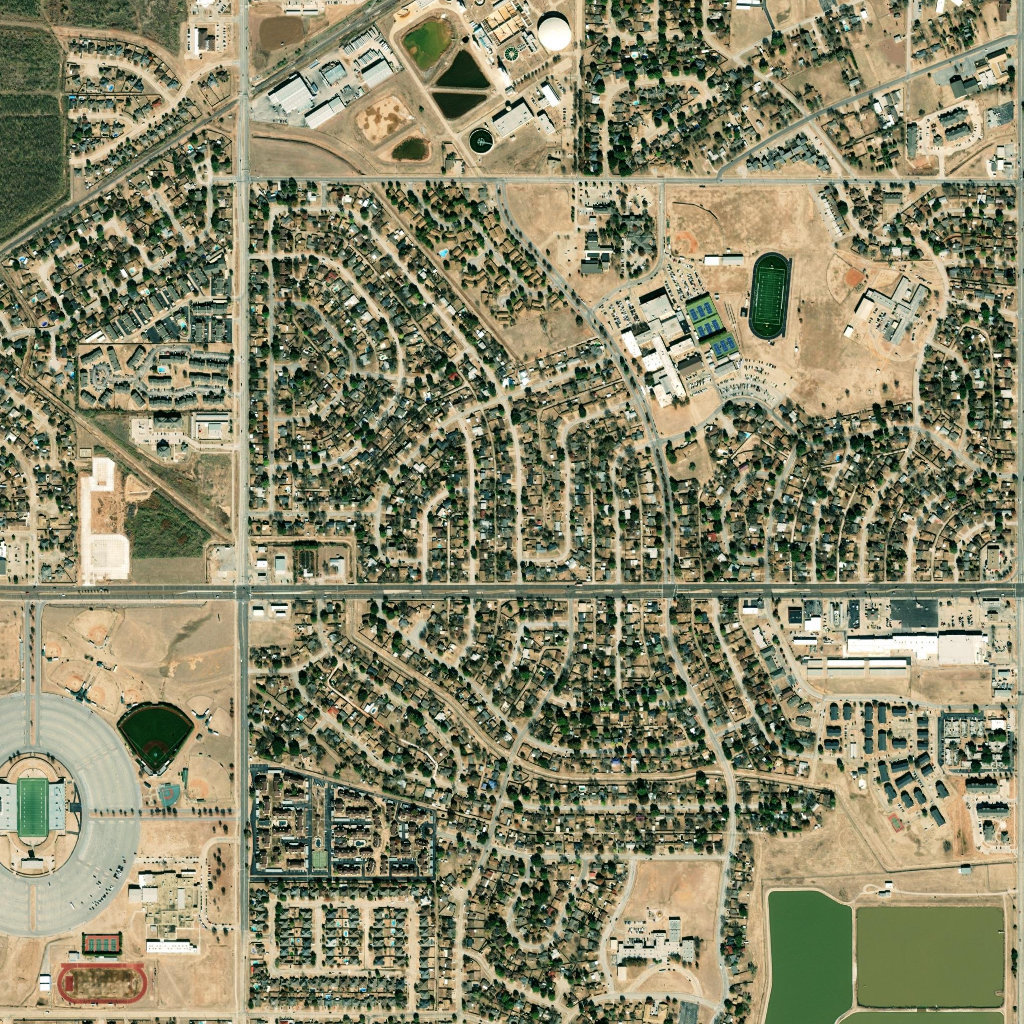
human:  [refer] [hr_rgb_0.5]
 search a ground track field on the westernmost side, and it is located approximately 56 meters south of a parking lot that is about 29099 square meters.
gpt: <box>[[5, 94, 14, 98, 0]]</box>